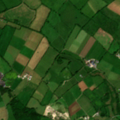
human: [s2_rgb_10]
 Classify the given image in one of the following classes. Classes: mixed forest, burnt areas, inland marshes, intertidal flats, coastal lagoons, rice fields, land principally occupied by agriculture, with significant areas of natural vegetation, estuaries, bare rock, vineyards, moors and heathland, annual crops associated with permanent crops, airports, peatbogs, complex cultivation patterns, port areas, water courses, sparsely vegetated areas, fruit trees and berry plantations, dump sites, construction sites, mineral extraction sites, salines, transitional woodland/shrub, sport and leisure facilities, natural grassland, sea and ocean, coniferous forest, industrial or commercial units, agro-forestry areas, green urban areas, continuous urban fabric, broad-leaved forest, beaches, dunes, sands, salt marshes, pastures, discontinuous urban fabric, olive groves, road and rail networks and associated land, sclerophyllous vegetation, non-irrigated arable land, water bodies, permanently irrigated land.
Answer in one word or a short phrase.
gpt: pastures